Question: I am trying to sort my array, but it seems to not work reliably.
Here is the code for sorting. Basically the Request priorityID has values from 1-5
For example:

'''
sortedArray = [self.selectedReqArray sortedArrayUsingComparator:^NSComparisonResult(id a, id b) {
NSLog(@"Value A: %@", [NSNumber numberWithInteger:[(Request*)a priorityID]]);
NSLog(@"Value B %@", [NSNumber numberWithInteger:[(Request*)b priorityID]]);
NSNumber *first = [NSNumber numberWithInt:[(Request*)a priorityID]];
NSNumber *second = [NSNumber numberWithInt:[(Request*)b priorityID]];
return [first compare:second];
}];
self.sortedReqArray = [NSMutableArray arrayWithArray:sortedArray];
'''
Sometimes it's sorting correctly 1-5, but sometimes it sorts 1 2 4 5 3...
Then when I go to take a look at the NSLog it's spitting out really big values when they should just be 1-5.
Here is sample output
'Value B 168492640 Value A: 168492640 Value B 168492640 Value A: 174580912 Value B 168492640 Value A: 174580912 Value B 168492640 Value A: 174580912 Value B 168492640 Value A: 174580912 Value B 168492640 Value A: 174580912'
What is happening? Thank you!
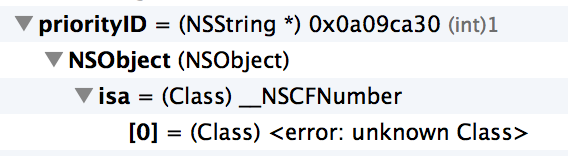
Answer: From the debugger display '[(Request*)a priorityID]' seems to be a 'NSNumber', but
you are treating it as (so you are actually comparing the of the objects).
This following should work:
'''
sortedArray = [self.selectedReqArray sortedArrayUsingComparator:^NSComparisonResult(id a, id b) {
NSNumber *first = [(Request*)a priorityID];
NSNumber *second = [(Request*)b priorityID];
return [first compare:second];
}];
'''
A perhaps slightly more elegant way to write this is
'''
sortedArray = [self.selectedReqArray sortedArrayUsingComparator:^NSComparisonResult(Request* a, Request* b) {
NSNumber *first = [a priorityID];
NSNumber *second = [b priorityID];
return [first compare:second];
}];
'''
If the 'Request' class is Key-Value Coding compliant for the key 'priorityID', the
following should also work:
'''
NSSortDescriptor *sort = [NSSortDescriptor sortDescriptorWithKey:@"priorityID" ascending:YES];
sortedArray = [self.selectedReqArray sortedArrayUsingDescriptors:@[sort]];
'''